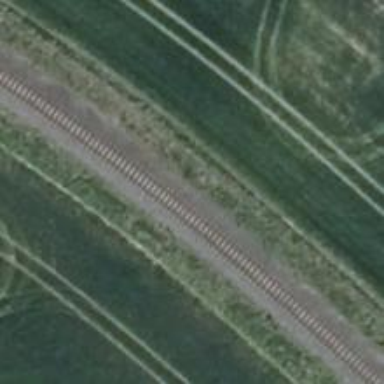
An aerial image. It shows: Railway signal.